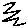
Label: zigzag